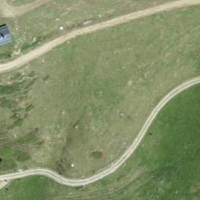
EUNIS habitat code: 26
Species observed at this site:
Plantago alpina
Lysandra coridon
Erebia tyndarus
Polyommatus icarus
Pyrgus serratulae
Arcyptera fusca